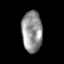
Tissue: skin
Cell type: Epithelial cells
Senescence score: 0.8
Nuclear area (px): 823
Mean DAPI intensity: 146.813